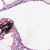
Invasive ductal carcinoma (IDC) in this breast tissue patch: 0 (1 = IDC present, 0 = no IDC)